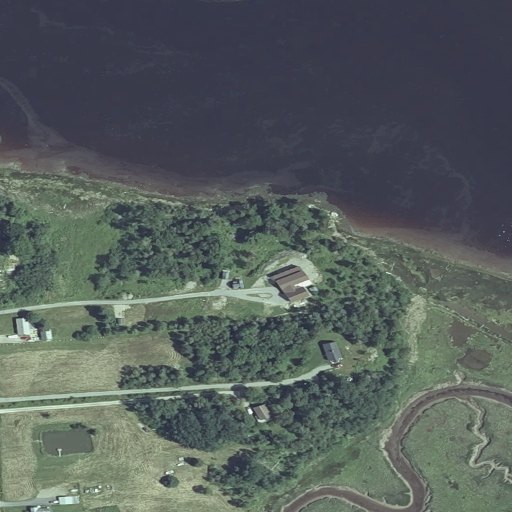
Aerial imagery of cape in Maine named Crocker Point containing open water, mixed forest, herbaceous wetlands, barren land, low intensity development, grassland, medium intensity development, and open development